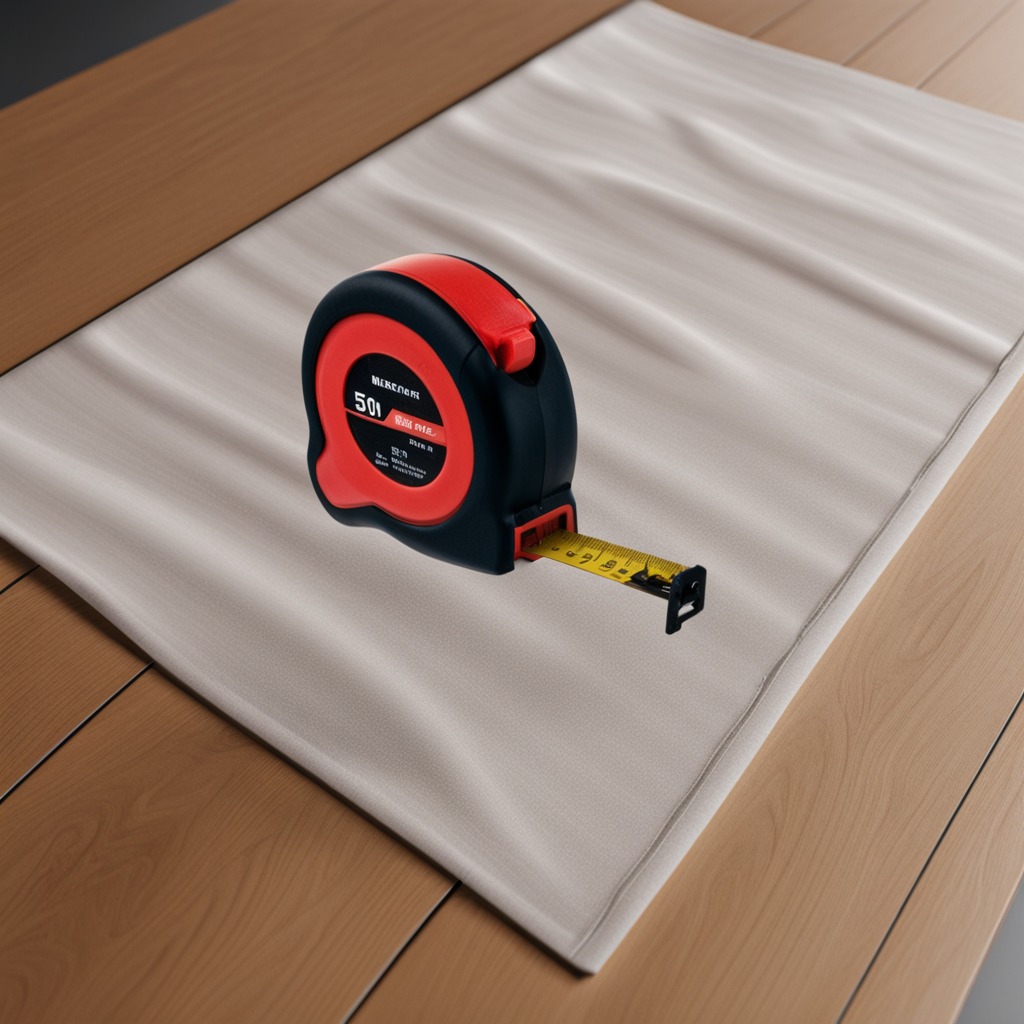
A measuring tape is lying on a wooden table in an outdoor workshop.